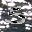
Label: 5